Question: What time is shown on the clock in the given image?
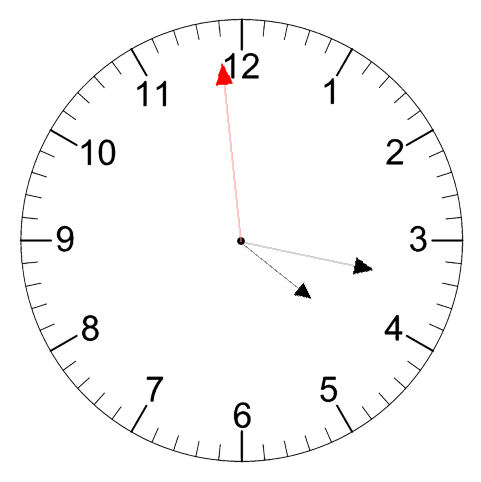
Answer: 04:16:59